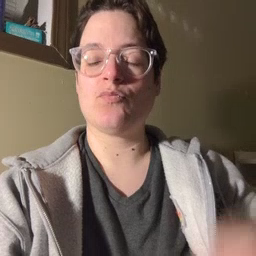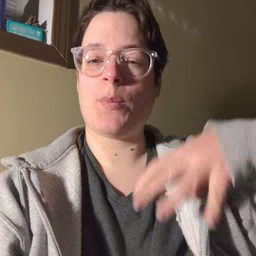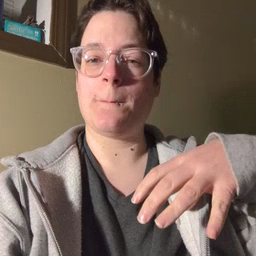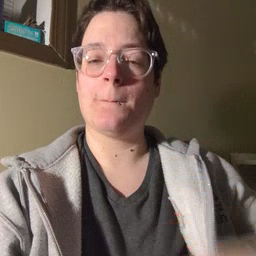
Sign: drop